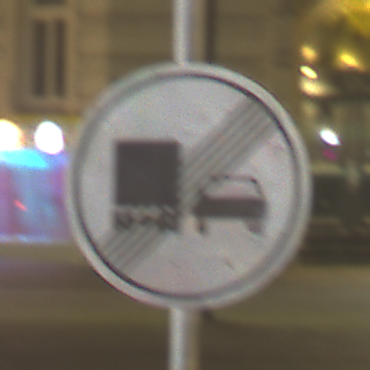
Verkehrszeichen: EndeUeberholverbotKraftfahrzeuge
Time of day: Night
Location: Outdoor (Urban)
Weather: Clear
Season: NotSpecified
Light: Artificial